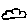
Label: cloud